Brain MRI, t1w sequence, axial 2D slice.
Patient: age 18, sex F, weight 95 kg, height 1.95 m
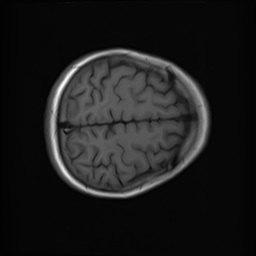